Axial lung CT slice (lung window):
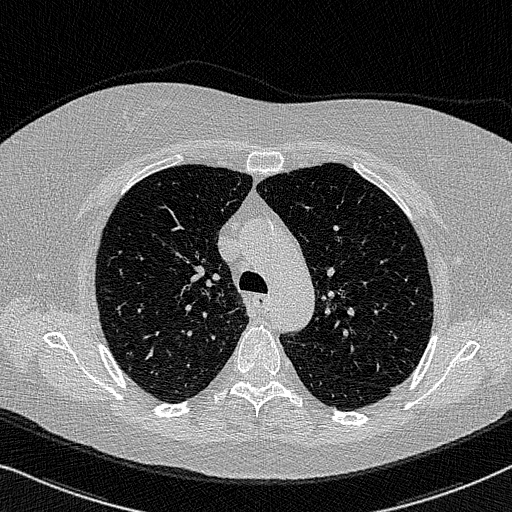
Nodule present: no